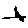
Label: flower